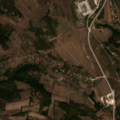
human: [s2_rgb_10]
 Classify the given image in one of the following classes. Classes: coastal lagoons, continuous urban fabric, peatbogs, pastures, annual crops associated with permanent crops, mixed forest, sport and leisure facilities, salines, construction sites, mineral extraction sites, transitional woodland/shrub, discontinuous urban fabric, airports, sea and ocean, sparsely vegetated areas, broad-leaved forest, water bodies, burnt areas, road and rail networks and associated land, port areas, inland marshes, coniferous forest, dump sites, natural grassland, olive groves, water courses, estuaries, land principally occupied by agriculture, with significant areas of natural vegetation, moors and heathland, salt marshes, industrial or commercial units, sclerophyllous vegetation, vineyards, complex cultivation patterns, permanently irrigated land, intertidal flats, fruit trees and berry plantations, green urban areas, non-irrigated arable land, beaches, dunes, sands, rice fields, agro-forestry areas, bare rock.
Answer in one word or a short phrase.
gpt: industrial or commercial units, pastures, complex cultivation patterns, land principally occupied by agriculture, with significant areas of natural vegetation, transitional woodland/shrub